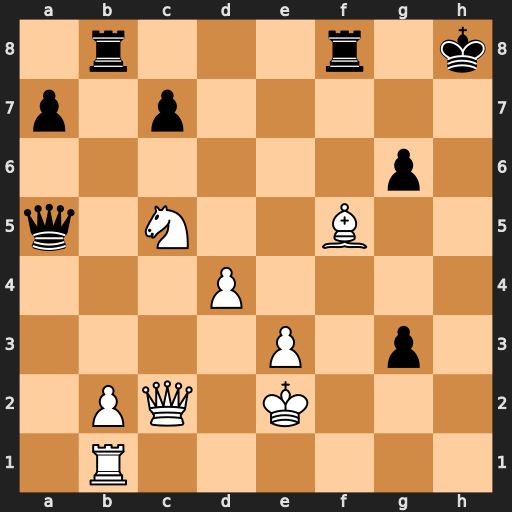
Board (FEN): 1r3r1k/p1p5/6p1/q1N2B2/3P4/4P1p1/1PQ1K3/1R6
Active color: w
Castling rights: -
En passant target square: -
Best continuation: Rh1+ Kg7 Ne6+ Kg8 Nxf8